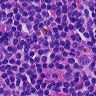
Metastatic tissue present: no